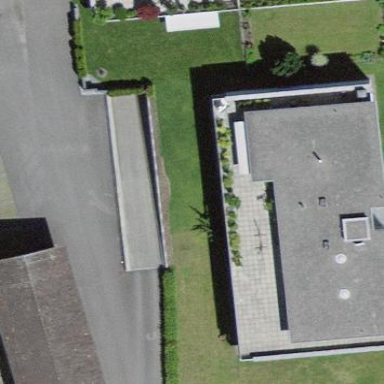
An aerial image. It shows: Apartment building with flat roof.